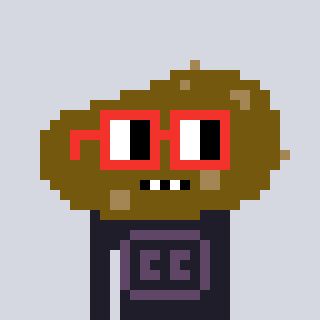
a pixel art character with square red glasses, a potato-shaped head and a grayscale-colored body on a cool background